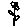
Label: flower